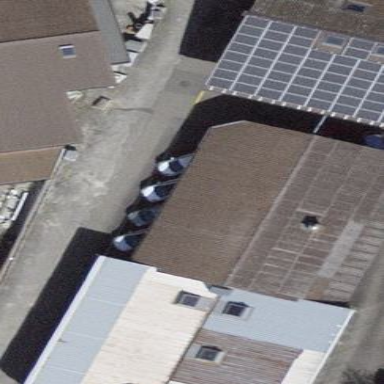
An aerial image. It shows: Building that serves as car shop offering dealership and repair services.